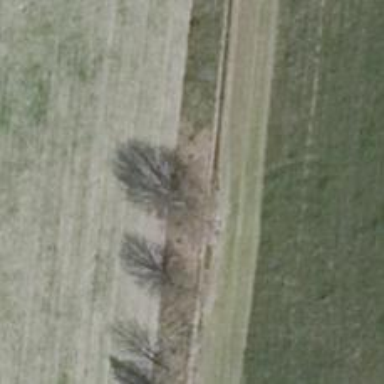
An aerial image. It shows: Row of deciduous broadleaved trees.